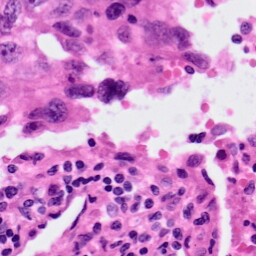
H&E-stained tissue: Lung